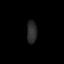
Tissue: prostate
Cell type: Myeloid cells
Senescence score: 0.3557
Nuclear area (px): 225
Mean DAPI intensity: 42.618